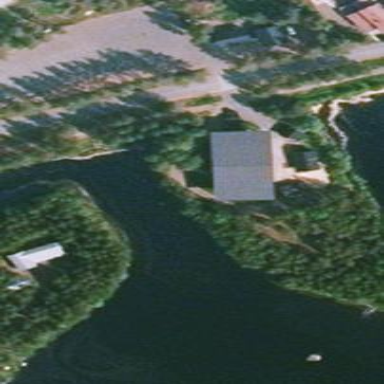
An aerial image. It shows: Open-air theatre.